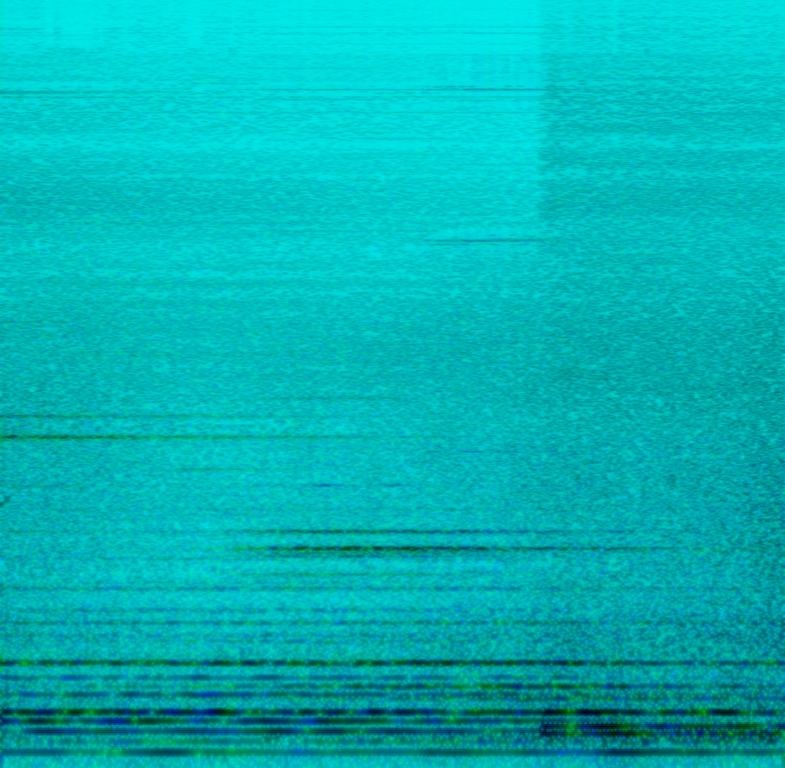
Calming ambient synth pads and synthesized bell sounds combined with ocean sounds and bird sounds. Meant to inspire tranquility. No drums.